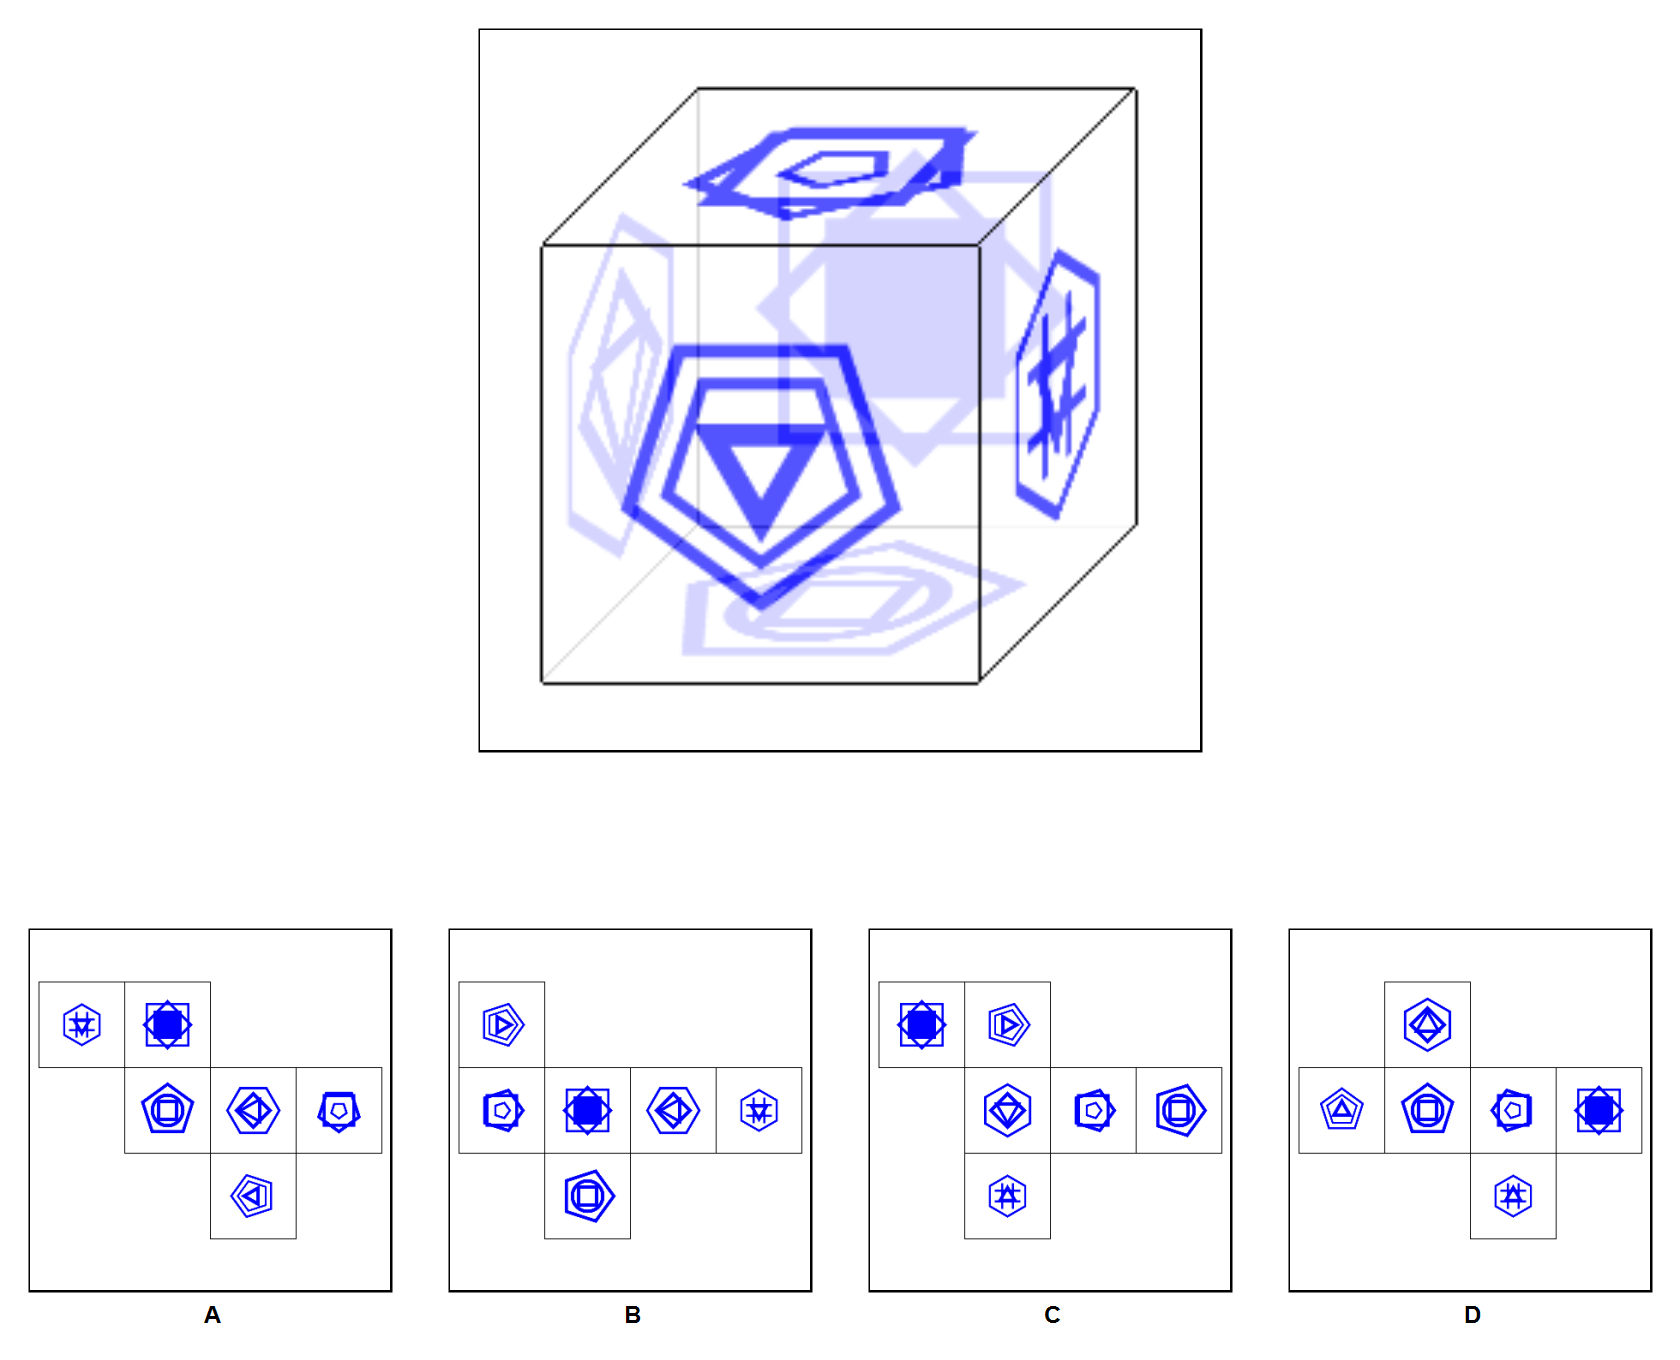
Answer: A